Question: I have a WCF service as shown below. It generates the following WSDL.
Based on the naming conventions in the organization, I need the name to be "tns:GetDataUsingDataContractInput" instead of ="tns:GetDataUsingDataContract" (i.e, the word "Input" need to be appended. )
How can we do it using C# Code? Also, the corresponding xsd generated should reflect this change.
'''
[ServiceContract]
public interface IService1
{
[OperationContract]
CompositeType GetDataUsingDataContract(CompositeType composite);
}
'''
WSDL

1. Understanding WSDL http://msdn.microsoft.com/en-us/library/ms996486.aspx
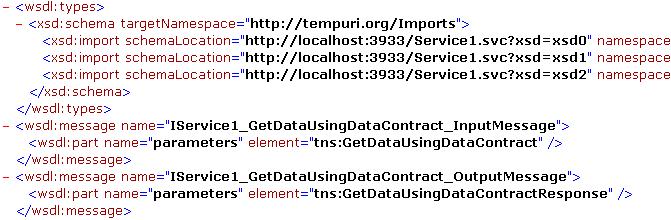
Answer: I'm not entirely sure I understand your question but could it be as simple as doing:
'''
[ServiceContract]
public interface IService1
{
[OperationContract(Name="GetDataUsingDataContractInput")]
CompositeType GetDataUsingDataContract(CompositeType composite);
}
'''